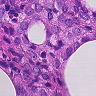
Metastatic tissue present: yes